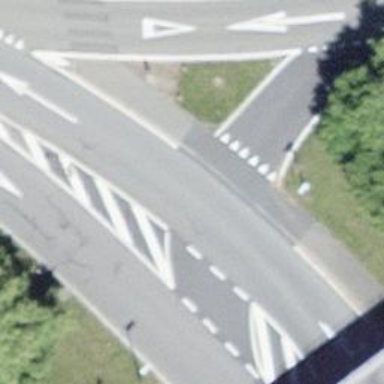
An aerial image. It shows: Road with "give way" sign.